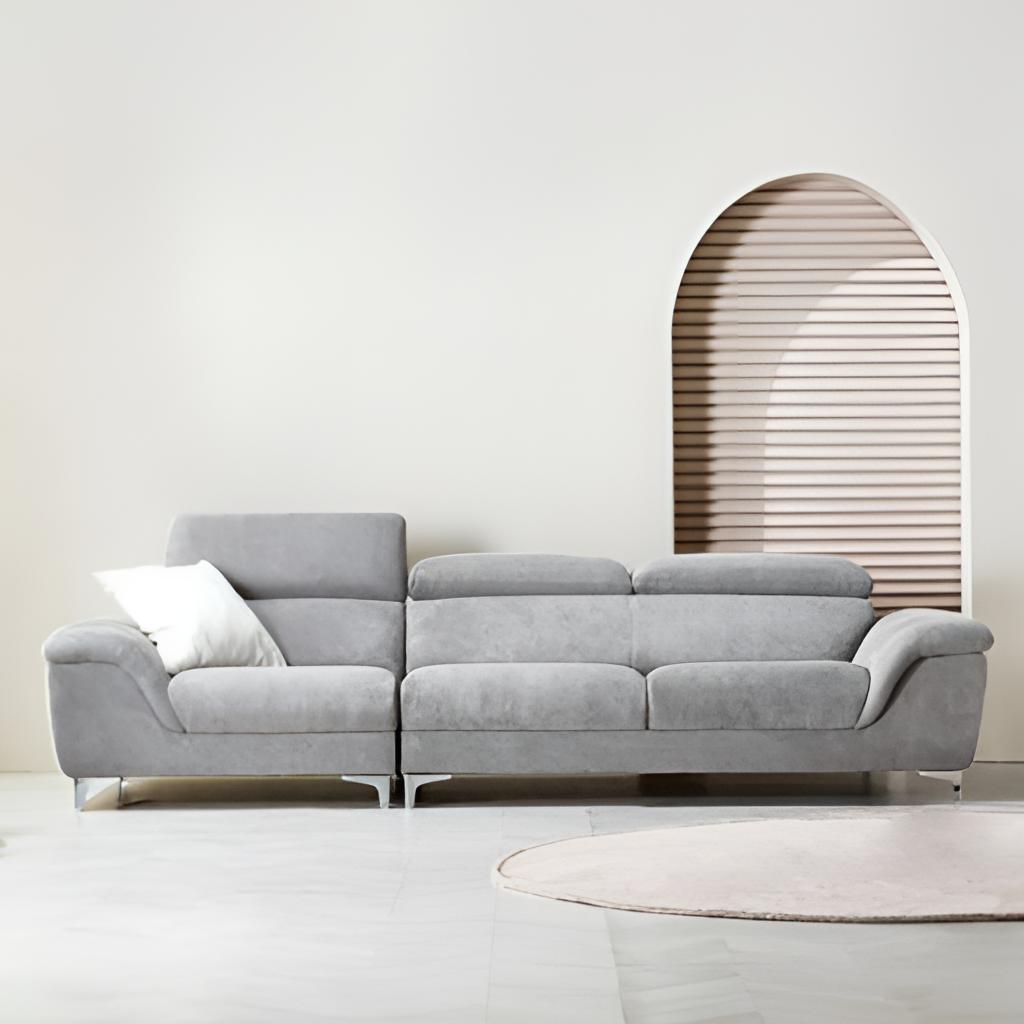
gray velvet sectional sofa, living room, paint wallpaper, with solid pattern, gray tile flooring, with large square pattern, modern